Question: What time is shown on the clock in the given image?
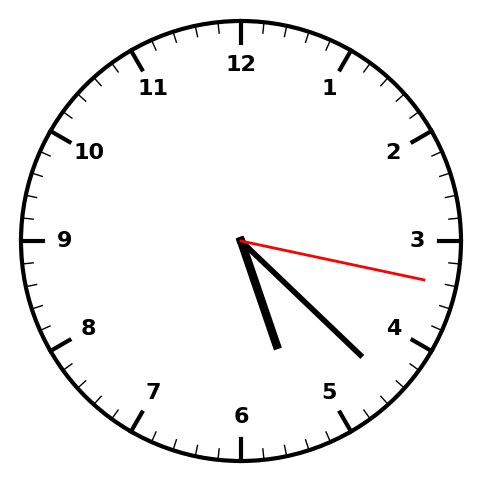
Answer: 05:22:17